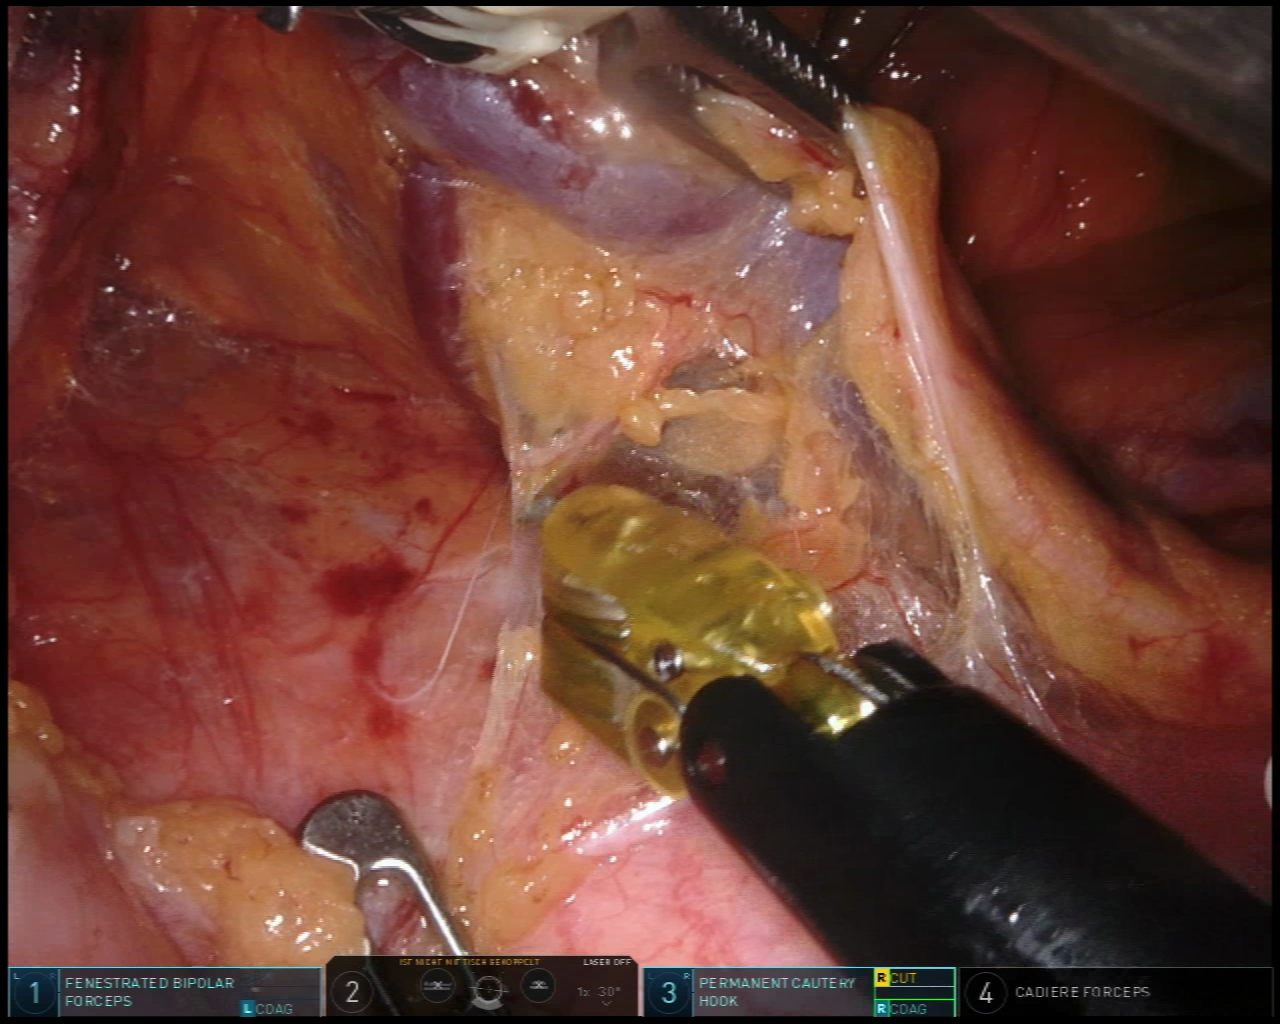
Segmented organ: intestinal_veins
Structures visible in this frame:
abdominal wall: no
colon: yes
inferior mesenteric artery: no
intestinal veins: yes
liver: no
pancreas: no
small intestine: yes
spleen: no
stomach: no
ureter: no
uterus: no
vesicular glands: no